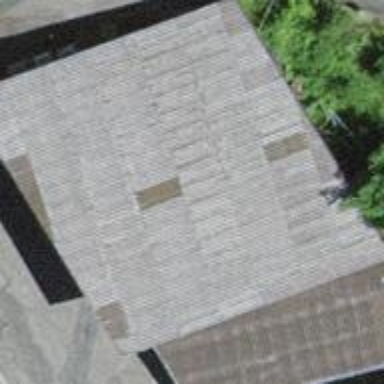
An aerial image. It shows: Shed building.